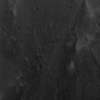
Atmospheric dust classification: not_dusty